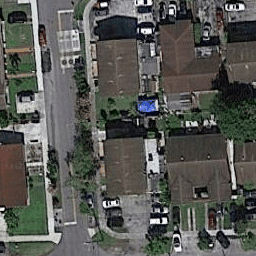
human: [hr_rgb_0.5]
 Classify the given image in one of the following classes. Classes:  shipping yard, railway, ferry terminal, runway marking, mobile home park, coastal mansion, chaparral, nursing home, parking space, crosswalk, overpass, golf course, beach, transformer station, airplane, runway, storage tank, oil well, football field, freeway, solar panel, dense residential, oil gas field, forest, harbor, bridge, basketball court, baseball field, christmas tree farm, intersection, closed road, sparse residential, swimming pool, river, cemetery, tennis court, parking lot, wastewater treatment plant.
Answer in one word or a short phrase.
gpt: dense residential